Interaction volume radius: 5 \u00c5
Interaction volume height: 45 \u00c5
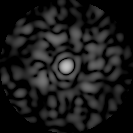
Disorder parameter: 0.847